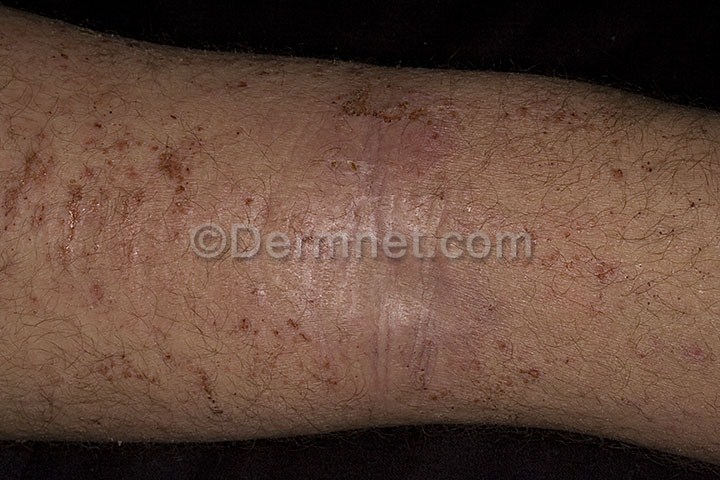
Disease: Atopic Dermatitis Photos